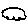
Label: cloud